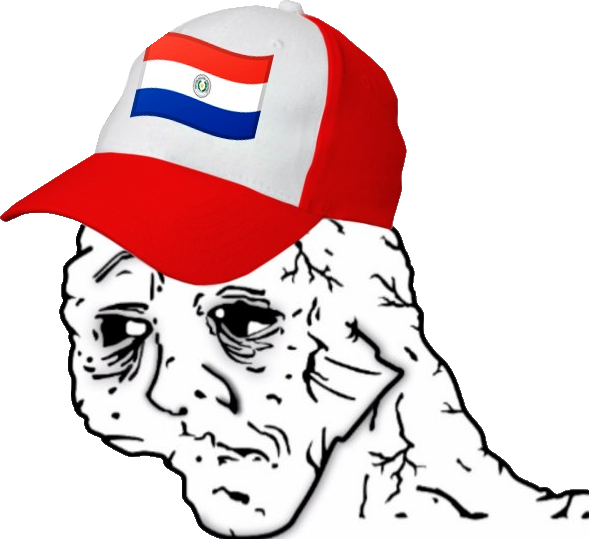
Label: 5_Yes_Honey